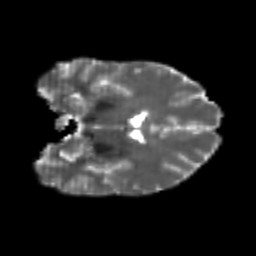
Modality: T2w
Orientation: coronal
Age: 21
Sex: female
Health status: healthy
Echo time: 0.074 s